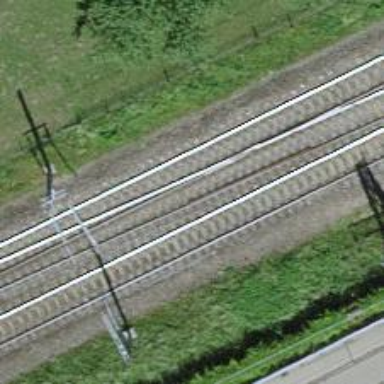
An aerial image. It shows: Single railway track with electrification through contact line.